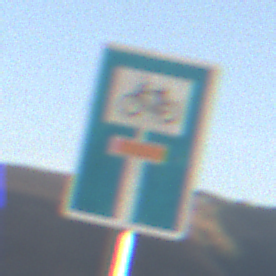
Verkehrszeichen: SackgasseRadverkehrDurchlaessig
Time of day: SunriseSunset
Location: Outdoor (Nature)
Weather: Clear
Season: NotSpecified
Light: Natural